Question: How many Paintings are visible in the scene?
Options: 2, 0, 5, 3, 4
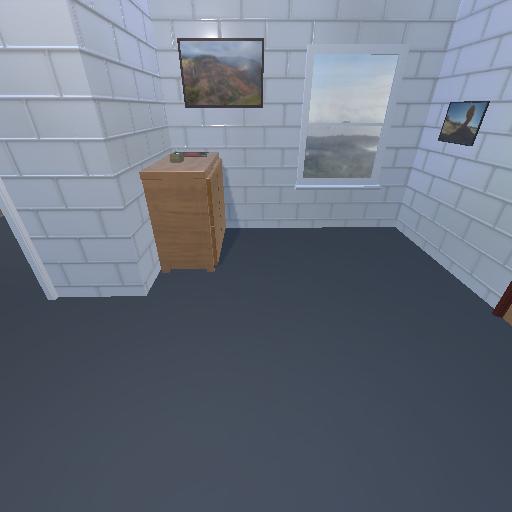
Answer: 2